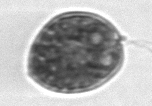
Label: Prorocentrum